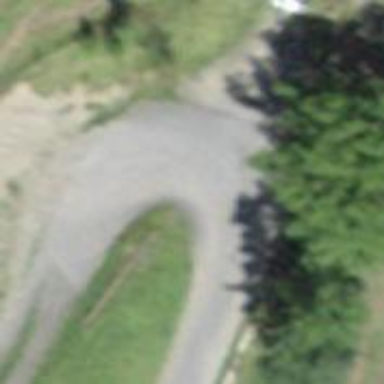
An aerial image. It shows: Service road with unpaved surface.